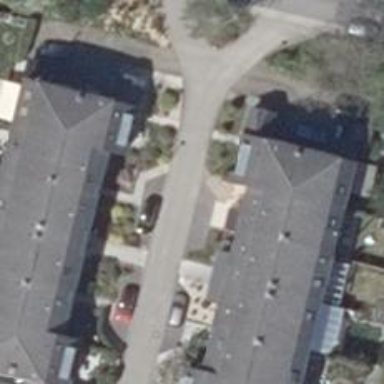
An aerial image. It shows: Living street.